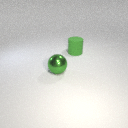
large green metal sphere to the left of large green rubber cylinder